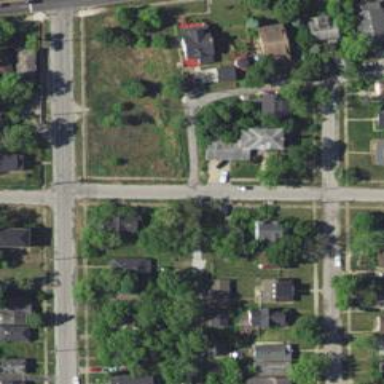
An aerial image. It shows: Alley classified as service road.